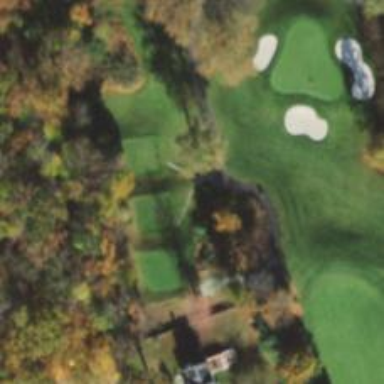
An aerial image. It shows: Pathway for golfing.